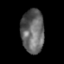
Tissue: lung
Cell type: T cells
Senescence score: 0.2117
Nuclear area (px): 983
Mean DAPI intensity: 101.014